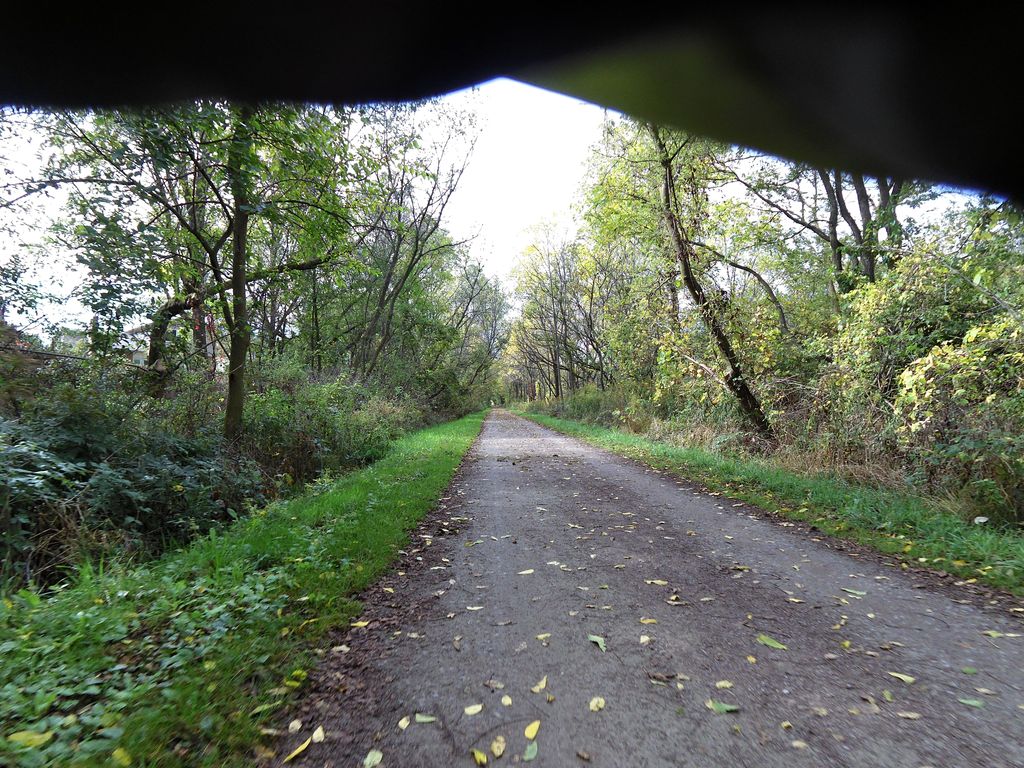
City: hamilton